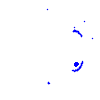
Particle: electron